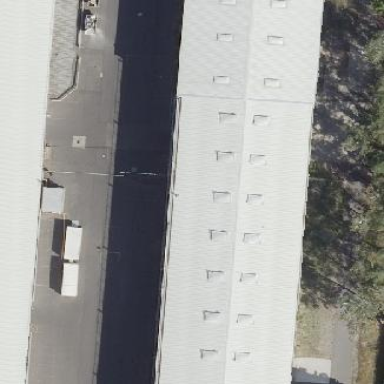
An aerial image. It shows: Warehouse building.